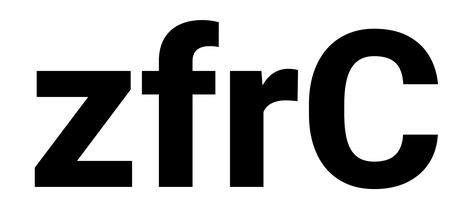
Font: Roboto_ExtraBold